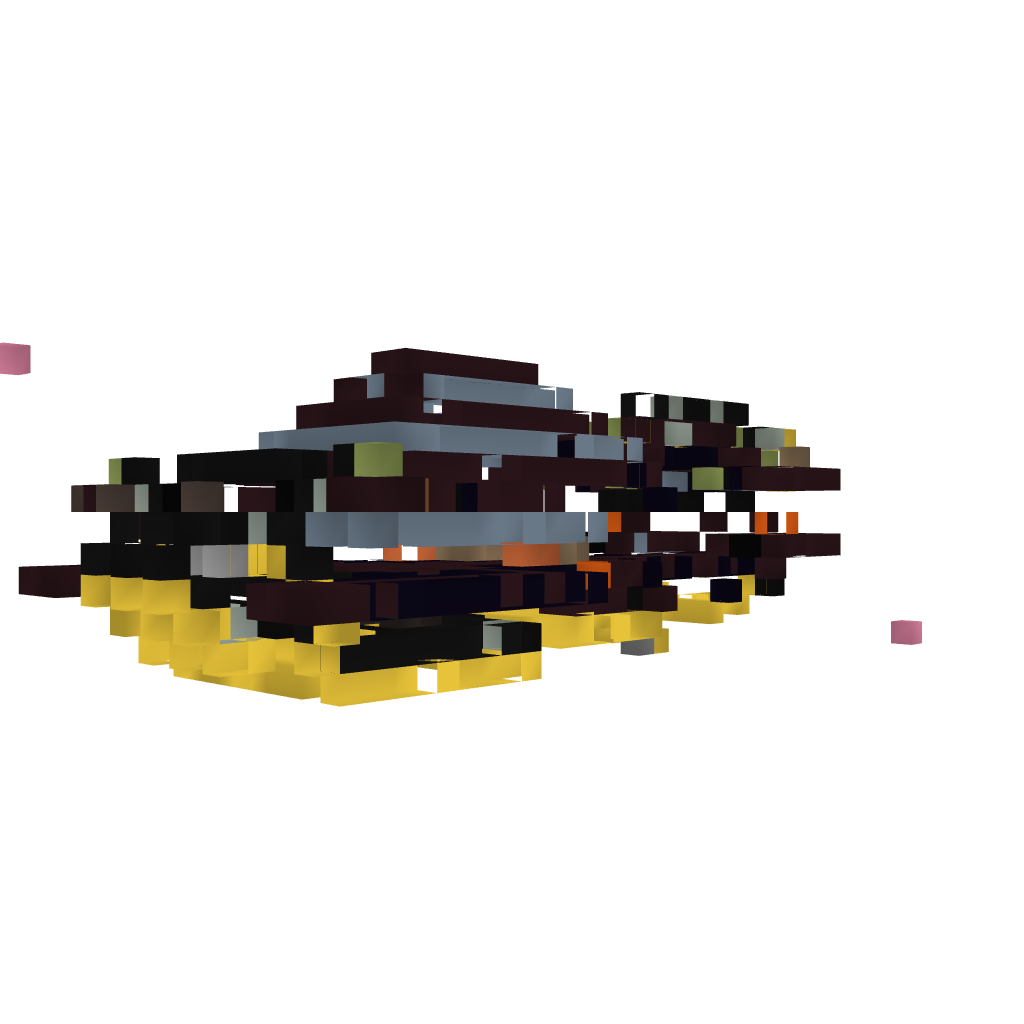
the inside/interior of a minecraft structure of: NetherBoat Mecanism